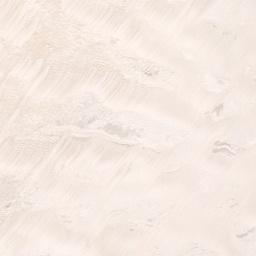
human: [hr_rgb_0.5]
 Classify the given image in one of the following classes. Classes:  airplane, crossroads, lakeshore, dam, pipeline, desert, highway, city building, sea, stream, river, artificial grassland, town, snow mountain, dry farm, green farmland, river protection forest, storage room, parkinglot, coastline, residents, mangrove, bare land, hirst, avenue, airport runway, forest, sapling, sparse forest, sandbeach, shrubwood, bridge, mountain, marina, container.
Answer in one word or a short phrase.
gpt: sandbeach